Question: I would like to set a default value for an image width in TYPO3 Neos.
Right now an editor may insert any image and the "width" value will be equal to the original size by default.
Example
:
I would like to set a default of 400 pixel instead. But the width field is no distinct node property, but an attribute of "image". How do I set default values for attributes in Neos?
:
What would I need to do, to completely hide the pixel based value field and offer an selection instead? Like "Option 1: Small teaser (150px), Option 2: Regular content image (400px), Option 3: Large image (980px)".
Should I somehow remove the "width" attribute and add a new property node? Or may I change the type of the attribute somehow?
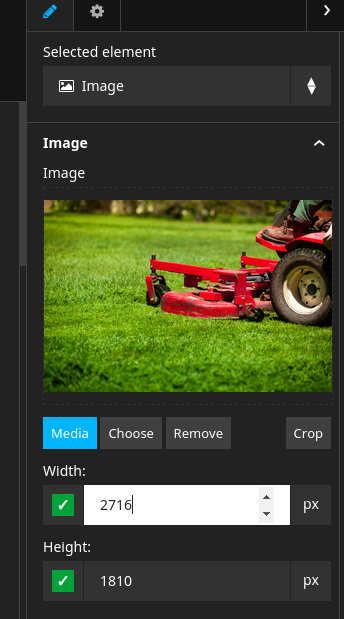
Answer: you can extend and configure default NodeType (TYPO3.Neos.NodeTypes:ImageMixin) for ImageEditor in Neos CMS.
Follow this steps:
Create new configuration file in your sitepackage (for example: /Packages/Sites/YourSitePackageName/Configuration/NodeTypes.ImageMixin.yaml)
Copy default configuration for from Neos CMS Core (/Packages/Application/TYPO3.Neos.NodeTypes/Configuration/NodeTypes.Mixin.yaml) and remove properties which you doesn't like to extend/configure/override (for example: alternativeText and title). At the end you must have similar code:
'''
'# Image mixin
'TYPO3.Neos.NodeTypes:ImageMixin':
abstract: TRUE
ui:
inspector:
groups:
image:
label: i18n
position: 5
properties:
image:
type: TYPO3\Media\Domain\Model\ImageInterface
ui:
label: i18n
reloadIfChanged: TRUE
inspector:
group: 'image'
position: 50'
'''
If you like to hide pixel base value fields (width, height) and crop button, you must add following editor options to image property:
'''
position: 50
editorOptions:
features:
crop: FALSE --> hides crop button
resize: FALSE --> hides pixel based value fields
'''
You can read more about this in <URL>.
For selection of predefined image sizes we add custom property (you can use other name) with following configuration:
'''
imageSize:
type: string
ui:
label: 'Select Image Size'
reloadIfChanged: TRUE
inspector:
group: 'image'
position: 60
editor: 'TYPO3.Neos/Inspector/Editors/SelectBoxEditor'
editorOptions:
values:
small:
label: 'Small teaser (150x150)'
regular:
label: 'Regular content image (400x270)'
large:
label: 'Large image (980x500)'
allowEmpty: TRUE
'''
This configuration add an select field with custom image sizes.
Now we need to override default NodeType in TypoScript. Add following code to your Root.ts (/Packages/Sites/YourSitePackageName/Resources/Private/TypoScript/Root.ts2) (maybe you use other typoscript file).
'''
prototype(TYPO3.Neos.NodeTypes:Image) {
// overwrite template for images
templatePath = 'resource://Vendor.YouSitePackageName/Private/Templates/NodeTypes/Image.html'
// define maximumWidth for images
maximumWidth = TYPO3.TypoScript:Case {
smallCondition {
condition = ${q(node).property('imageSize') == 'small'}
renderer = 150
}
regularCondition {
condition = ${q(node).property('imageSize') == 'regular'}
renderer = 400
}
largeCondition {
condition = ${q(node).property('imageSize') == 'large'}
renderer = 980
}
fallback {
condition = ${q(node).property('imageSize') == ''}
renderer = 400
}
}
// define maximumHeight for images
maximumHeight = TYPO3.TypoScript:Case {
smallCondition {
condition = ${q(node).property('imageSize') == 'small'}
renderer = 150
}
regularCondition {
condition = ${q(node).property('imageSize') == 'regular'}
renderer = 270
}
largeCondition {
condition = ${q(node).property('imageSize') == 'large'}
renderer = 500
}
fallback {
condition = ${q(node).property('imageSize') == ''}
renderer = 270
}
}
allowCropping = true
}
'''
works like -function in PHP. We use this function for and . After create an condition for every option. In this condition we check which image size is selected and then write custom pixel value for width and height. With condition you can define default value if image size is empty or was not selected.
The final solution may look as follows:
<URL>
I hope this solution was helpful.